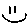
Label: smiley face